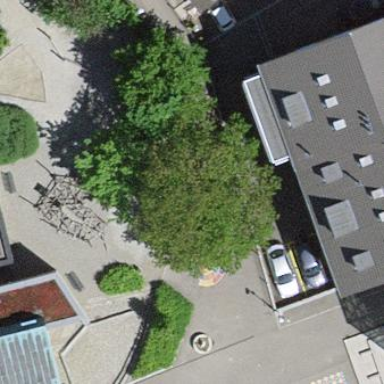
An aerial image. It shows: Playground area for leisure land.